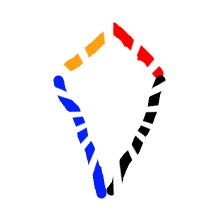
Shape: kite